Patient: sex M, age 75
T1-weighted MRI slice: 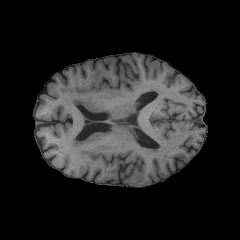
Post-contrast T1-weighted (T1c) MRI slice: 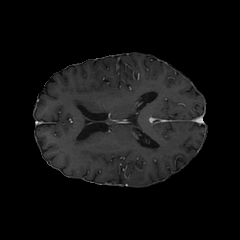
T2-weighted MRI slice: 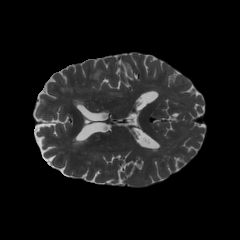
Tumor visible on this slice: yes
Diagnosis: Glioblastoma, IDH-wildtype
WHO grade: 4